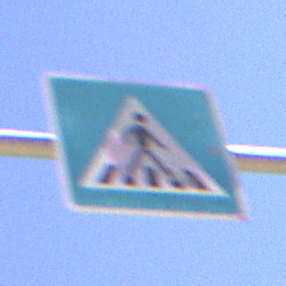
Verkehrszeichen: FussgaengerueberwegLinks
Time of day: Midday
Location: Outdoor (Nature)
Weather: Clear
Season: NotSpecified
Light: Natural